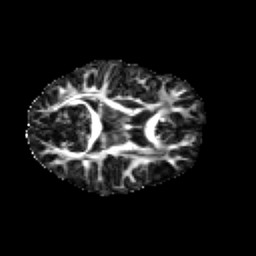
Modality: FA
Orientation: axial
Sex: female
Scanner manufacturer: siemens
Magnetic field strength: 3 T
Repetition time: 5 s
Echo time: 0.071 s